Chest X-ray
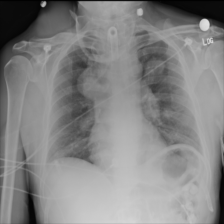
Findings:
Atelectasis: negative
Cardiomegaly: negative
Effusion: negative
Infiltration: negative
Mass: positive
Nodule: negative
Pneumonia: negative
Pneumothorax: negative
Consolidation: negative
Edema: negative
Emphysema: negative
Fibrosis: negative
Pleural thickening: negative
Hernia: negative